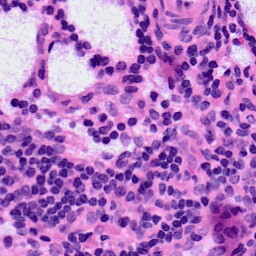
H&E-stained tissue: LymphNode